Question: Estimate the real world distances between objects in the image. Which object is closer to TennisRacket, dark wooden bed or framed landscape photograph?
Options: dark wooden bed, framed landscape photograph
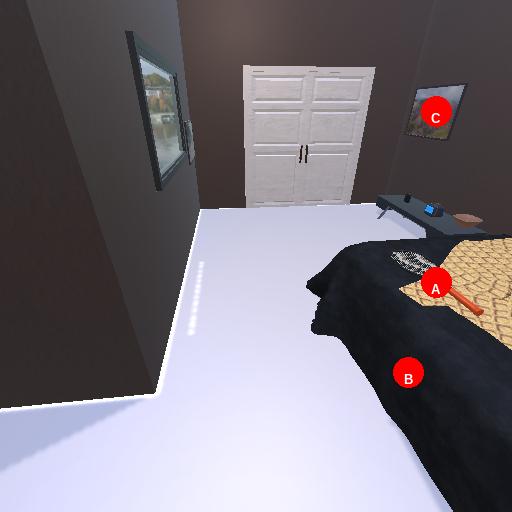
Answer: dark wooden bed